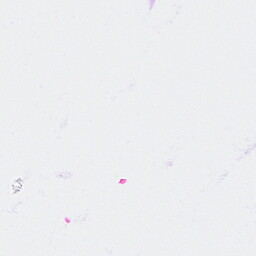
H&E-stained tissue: Breast